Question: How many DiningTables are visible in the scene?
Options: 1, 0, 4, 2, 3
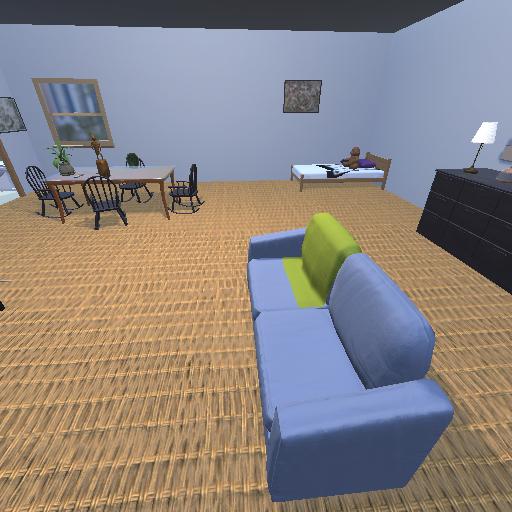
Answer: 1